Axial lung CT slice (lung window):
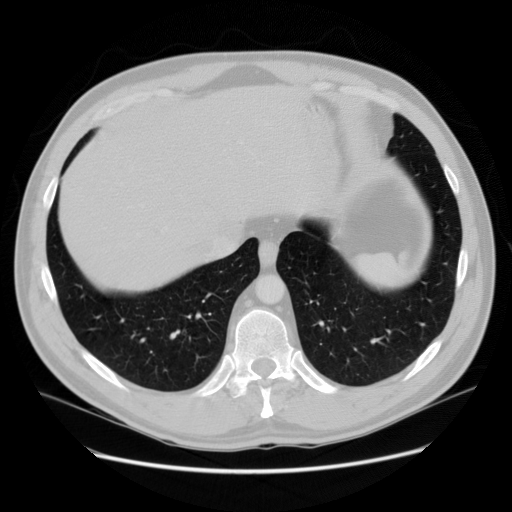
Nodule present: no